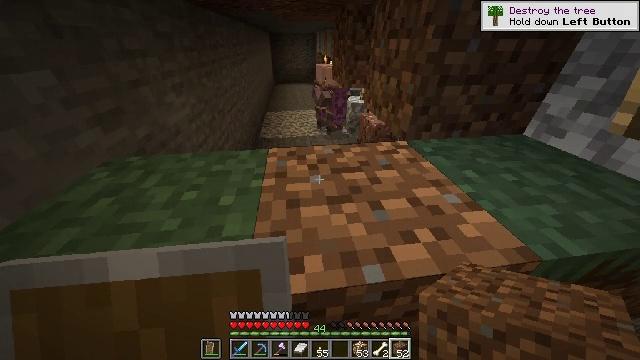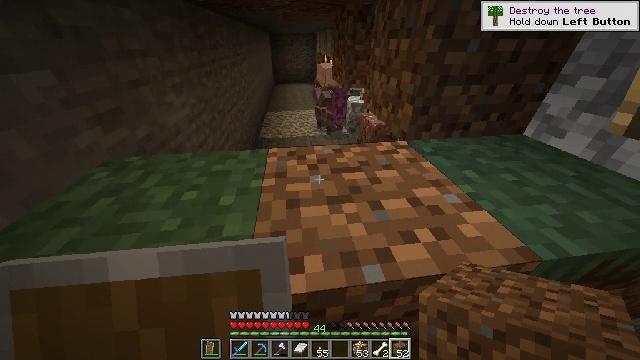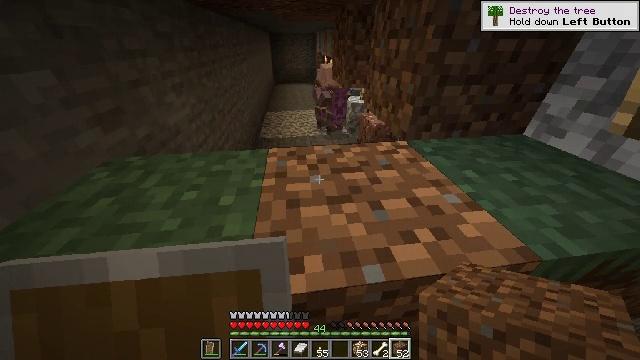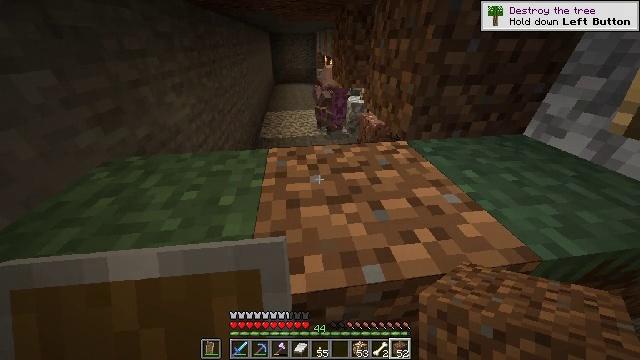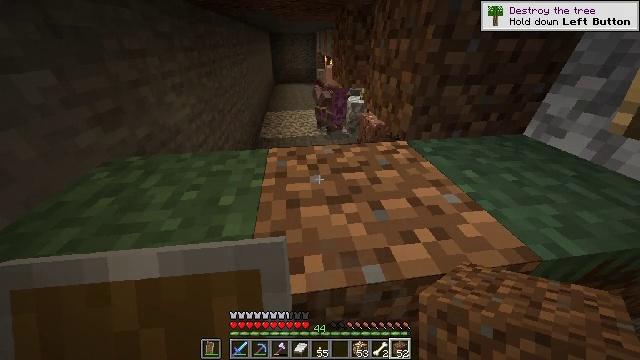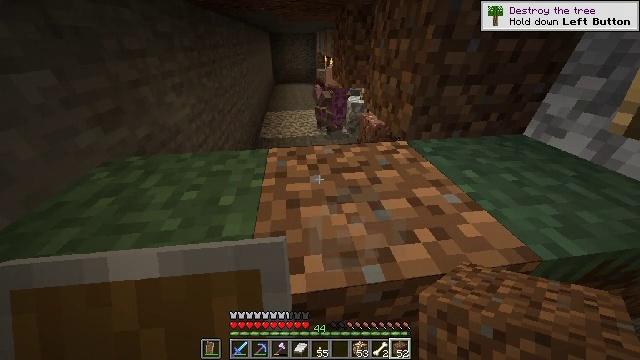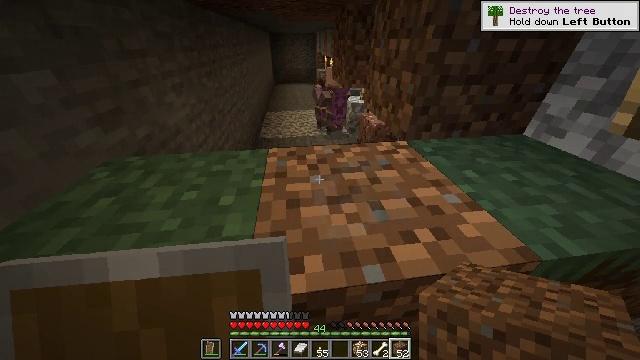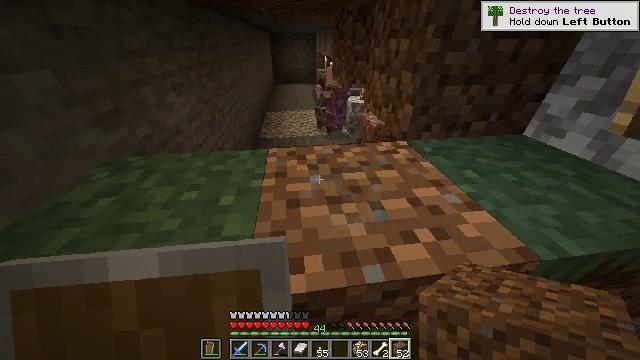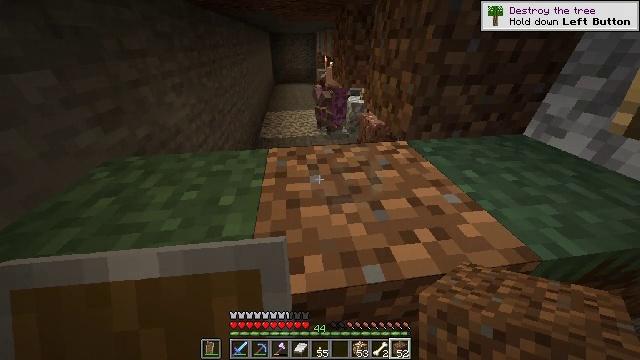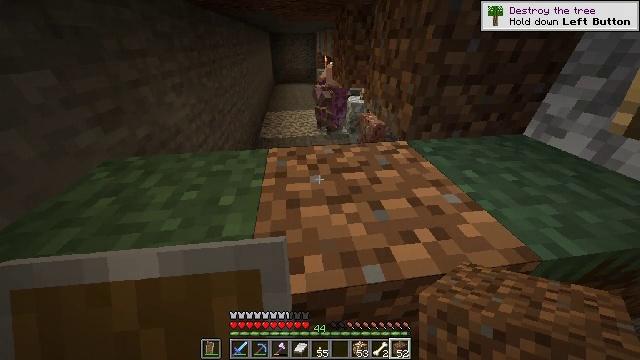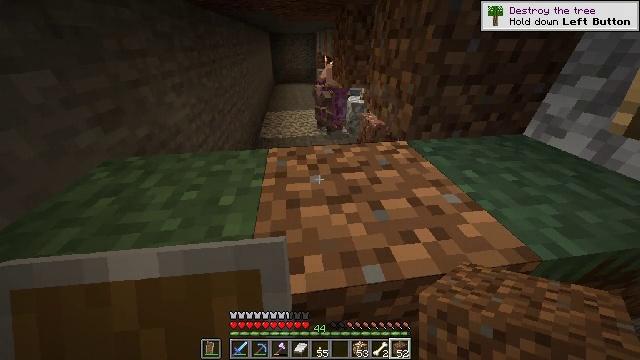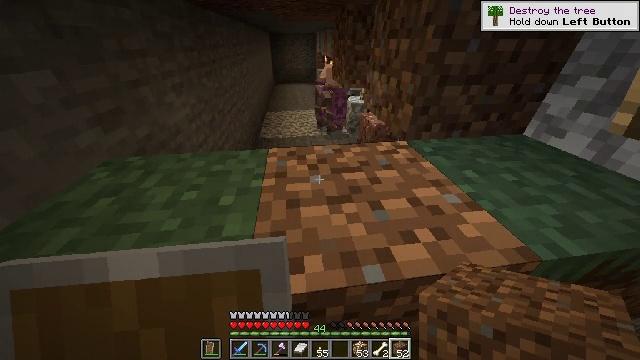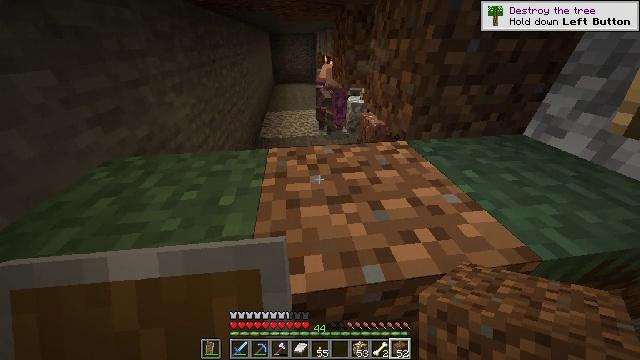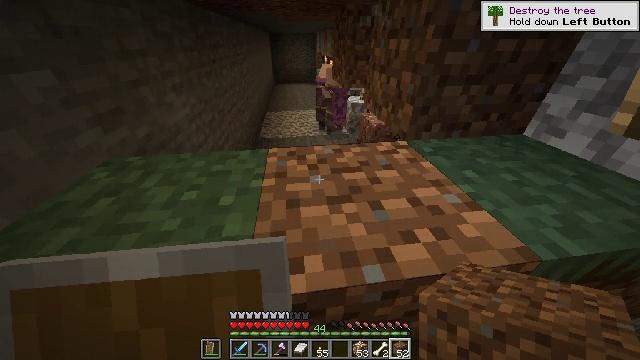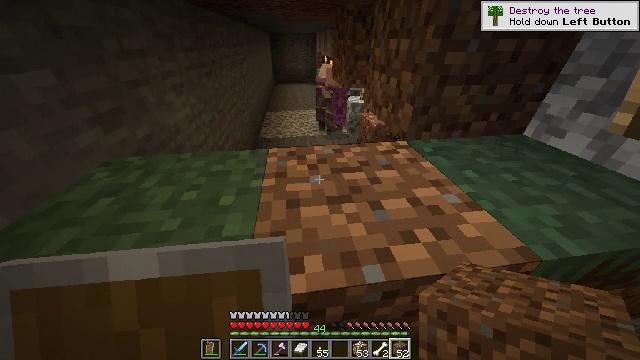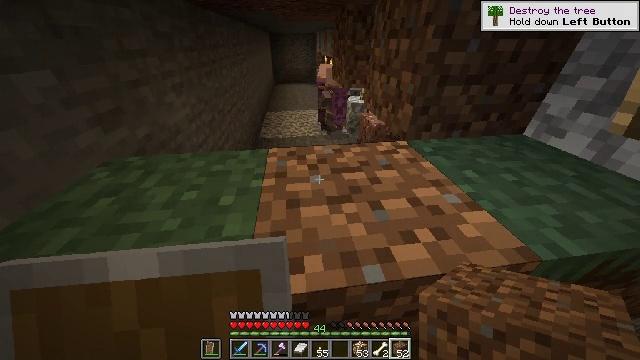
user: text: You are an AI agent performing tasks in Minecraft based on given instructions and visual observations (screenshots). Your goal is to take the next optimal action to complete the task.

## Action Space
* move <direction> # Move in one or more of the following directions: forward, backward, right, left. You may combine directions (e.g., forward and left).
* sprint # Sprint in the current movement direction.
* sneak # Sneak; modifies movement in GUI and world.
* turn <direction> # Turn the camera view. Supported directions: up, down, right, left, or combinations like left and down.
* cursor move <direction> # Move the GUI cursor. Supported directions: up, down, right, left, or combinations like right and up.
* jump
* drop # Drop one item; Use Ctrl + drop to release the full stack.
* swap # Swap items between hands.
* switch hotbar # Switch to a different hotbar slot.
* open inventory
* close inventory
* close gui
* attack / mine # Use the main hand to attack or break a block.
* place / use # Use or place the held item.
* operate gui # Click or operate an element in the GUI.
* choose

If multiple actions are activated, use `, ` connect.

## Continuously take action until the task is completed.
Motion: motion action
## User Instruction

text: Remove the existing composter.
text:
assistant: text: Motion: no_op
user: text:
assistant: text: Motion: no_op
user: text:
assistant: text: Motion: no_op
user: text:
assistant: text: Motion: no_op
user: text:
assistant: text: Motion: no_op
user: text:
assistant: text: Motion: no_op
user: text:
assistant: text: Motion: no_op
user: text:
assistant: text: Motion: no_op
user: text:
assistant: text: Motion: no_op
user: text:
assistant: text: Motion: no_op
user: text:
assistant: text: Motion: no_op
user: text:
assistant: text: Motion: no_op
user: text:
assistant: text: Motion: no_op
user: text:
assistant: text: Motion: no_op
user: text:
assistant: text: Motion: no_op
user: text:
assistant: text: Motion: no_op
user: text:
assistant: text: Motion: no_op
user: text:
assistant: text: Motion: no_op
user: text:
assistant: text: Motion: no_op
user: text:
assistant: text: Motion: no_op
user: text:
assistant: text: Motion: no_op
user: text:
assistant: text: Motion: no_op
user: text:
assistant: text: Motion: no_op
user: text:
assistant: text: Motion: no_op
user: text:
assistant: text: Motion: no_op
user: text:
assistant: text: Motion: no_op
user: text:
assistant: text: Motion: no_op
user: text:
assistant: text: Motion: no_op
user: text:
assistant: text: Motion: no_op
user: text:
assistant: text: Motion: no_op